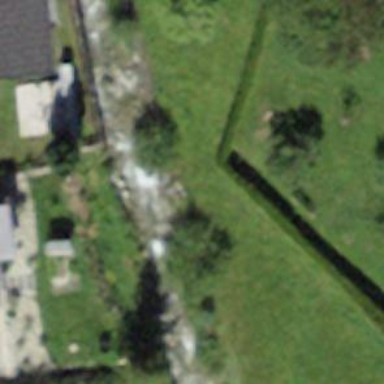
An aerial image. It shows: Hedge acting as barrier.